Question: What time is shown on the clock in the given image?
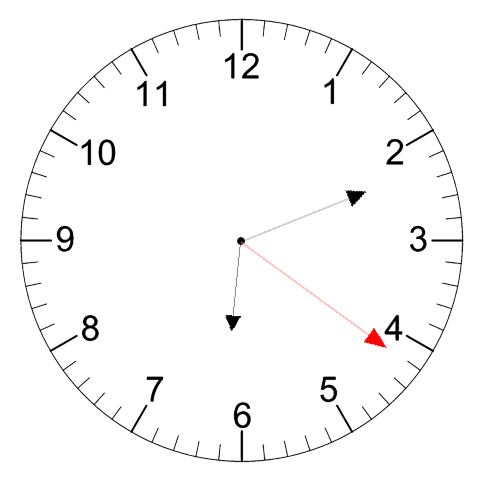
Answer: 06:11:21